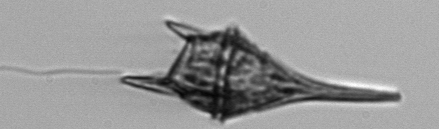
Label: Tripos_lineatus